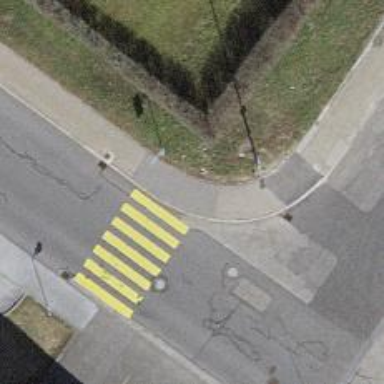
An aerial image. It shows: Zebra crossing on the road.